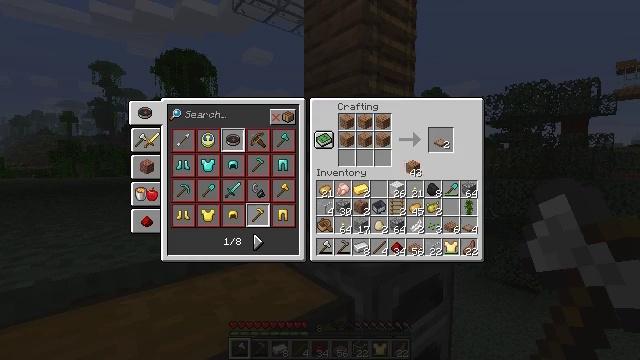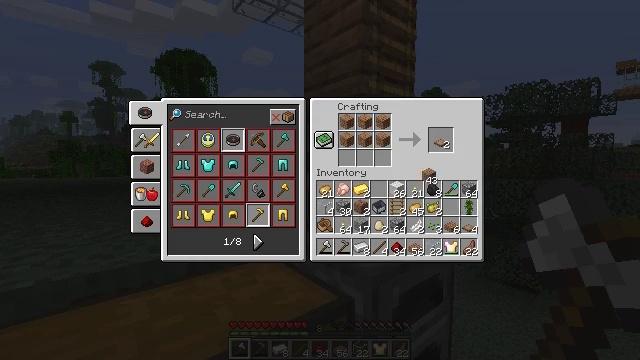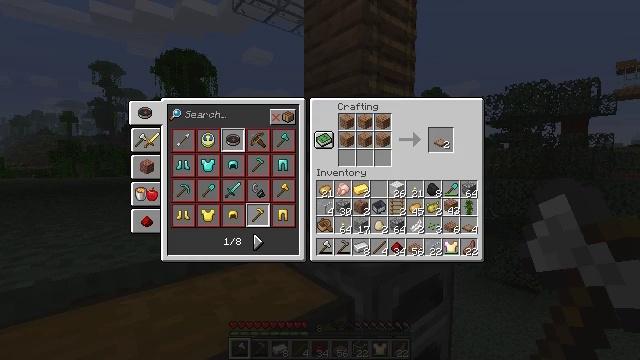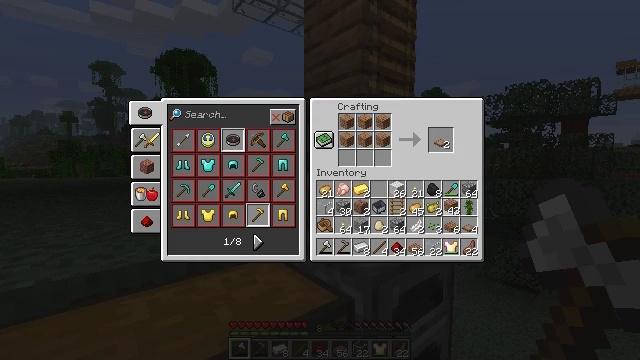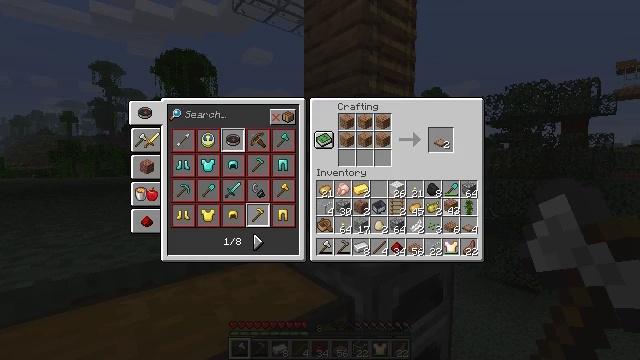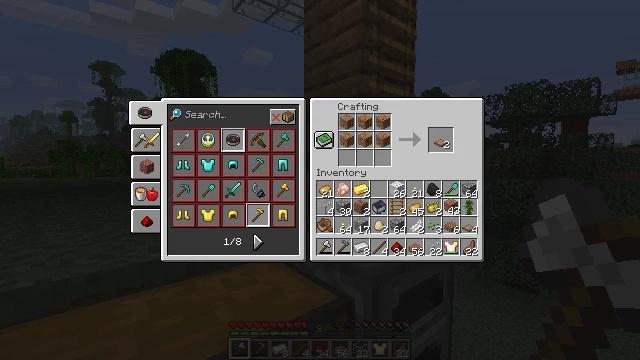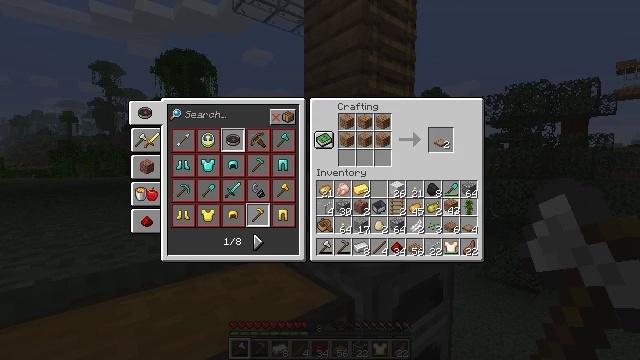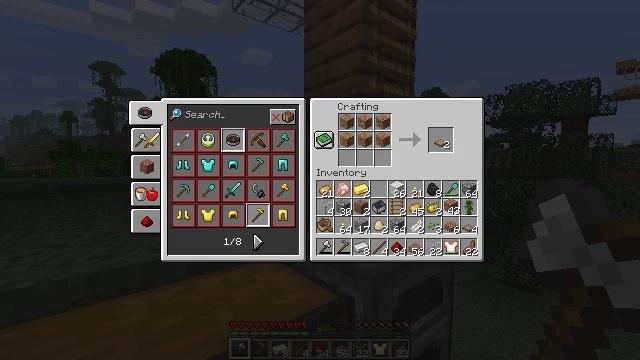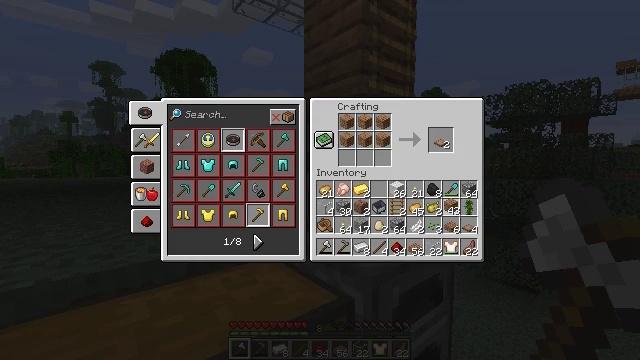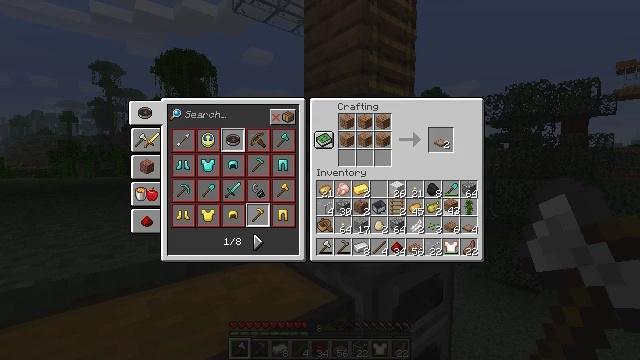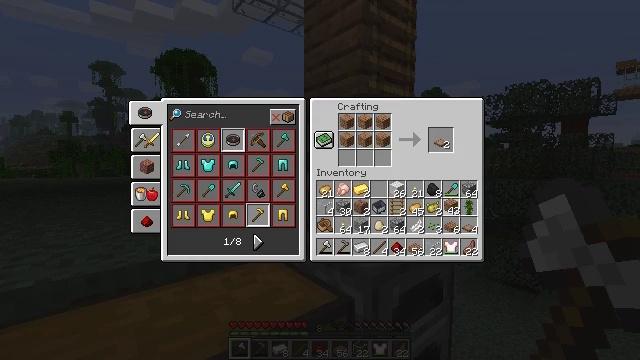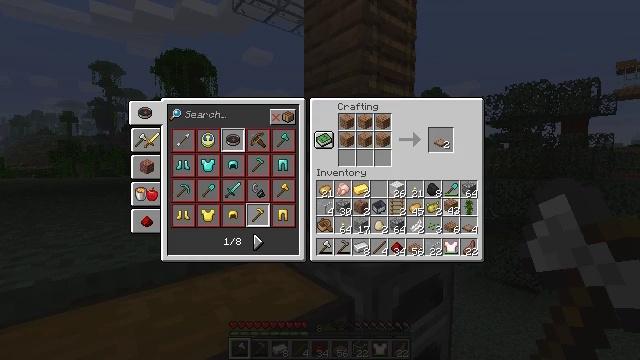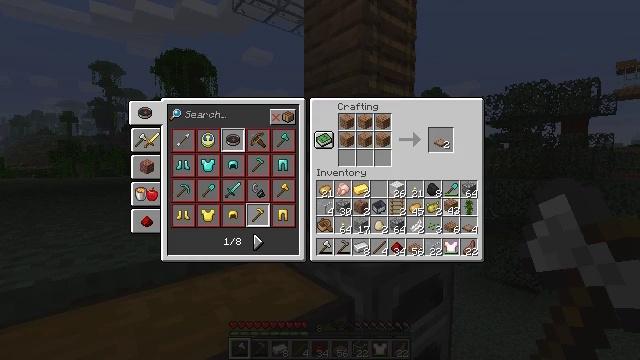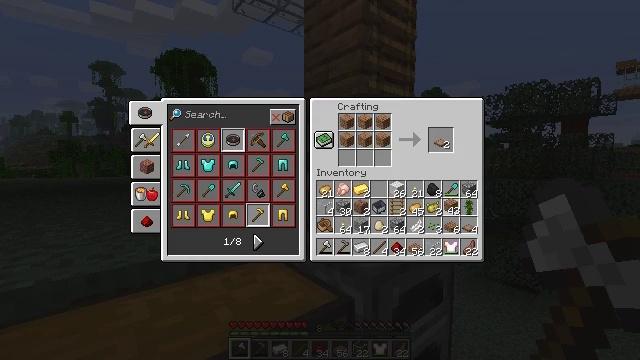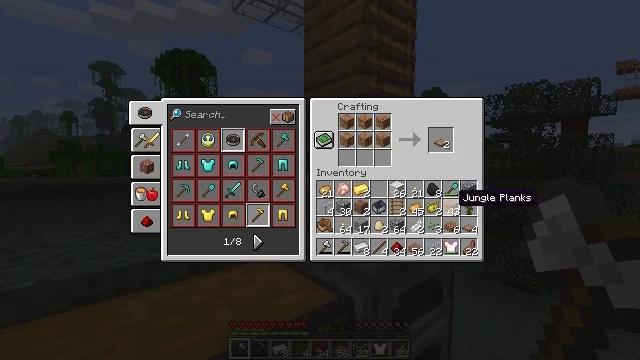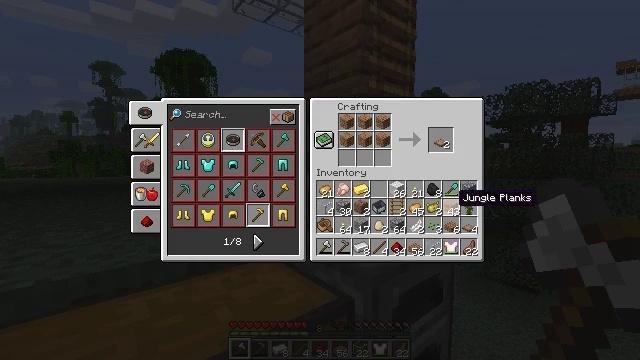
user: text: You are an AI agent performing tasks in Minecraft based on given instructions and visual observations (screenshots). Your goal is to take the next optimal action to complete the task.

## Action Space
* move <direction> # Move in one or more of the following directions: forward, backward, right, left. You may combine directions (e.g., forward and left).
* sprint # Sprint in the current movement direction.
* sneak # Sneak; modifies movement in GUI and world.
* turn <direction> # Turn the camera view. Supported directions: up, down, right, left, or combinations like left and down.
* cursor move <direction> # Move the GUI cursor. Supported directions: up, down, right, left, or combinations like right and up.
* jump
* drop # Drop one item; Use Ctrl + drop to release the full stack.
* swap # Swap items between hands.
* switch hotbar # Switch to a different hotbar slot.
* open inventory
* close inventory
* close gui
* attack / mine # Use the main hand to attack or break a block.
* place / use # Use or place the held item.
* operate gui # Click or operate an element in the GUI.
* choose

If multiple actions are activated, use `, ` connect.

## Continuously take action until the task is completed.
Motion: motion action
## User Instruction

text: Combine sticks and jungle wood planks to craft a jungle sign.
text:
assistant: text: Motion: open gui
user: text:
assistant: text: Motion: cursor move right and down
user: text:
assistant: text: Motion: no_op
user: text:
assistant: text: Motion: no_op
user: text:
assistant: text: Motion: no_op
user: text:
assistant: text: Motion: no_op
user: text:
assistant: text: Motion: no_op
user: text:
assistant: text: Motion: no_op
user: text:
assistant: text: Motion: no_op
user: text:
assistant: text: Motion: no_op
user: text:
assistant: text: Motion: operate gui
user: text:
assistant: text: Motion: operate gui
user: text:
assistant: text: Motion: operate gui
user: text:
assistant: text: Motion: no_op
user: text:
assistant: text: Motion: no_op
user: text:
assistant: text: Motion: no_op
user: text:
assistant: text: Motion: cursor move left
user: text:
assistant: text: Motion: cursor move left and down
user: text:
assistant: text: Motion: cursor move left and down
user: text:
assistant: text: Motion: no_op
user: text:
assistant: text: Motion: no_op
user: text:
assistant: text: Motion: no_op
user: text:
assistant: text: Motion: cursor move left
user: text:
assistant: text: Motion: no_op
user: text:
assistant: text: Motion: no_op
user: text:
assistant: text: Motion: no_op
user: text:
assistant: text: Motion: no_op
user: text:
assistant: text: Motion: operate gui
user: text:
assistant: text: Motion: operate gui
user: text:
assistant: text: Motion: operate gui